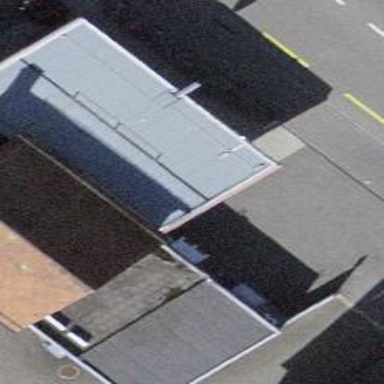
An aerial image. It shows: Convenience shop.